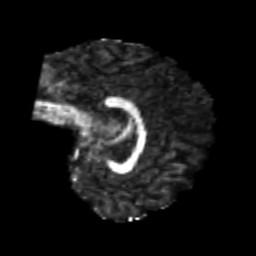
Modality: FA
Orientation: sagittal
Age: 23
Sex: female
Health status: healthy
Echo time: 0.074 s